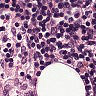
Metastatic tissue present: no